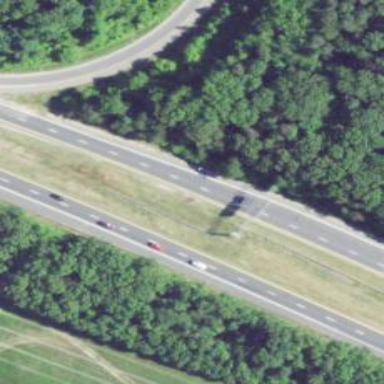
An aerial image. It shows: Expressway with asphalt surface classified as trunk highway.